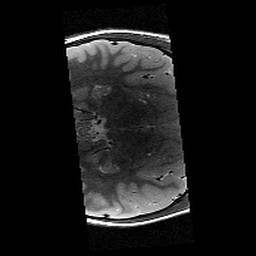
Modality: T2w
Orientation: axial
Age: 12
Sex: male
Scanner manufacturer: siemens
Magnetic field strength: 3 T
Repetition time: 9.23 s
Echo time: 0.067 s